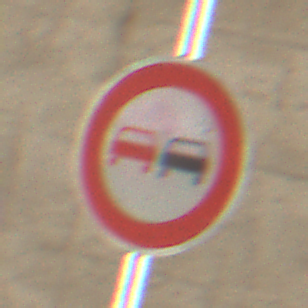
Verkehrszeichen: Ueberholverbot
Umgebung: Roofed, Tunnel
Tageszeit: Midday
Wetter: NotSpecified
Licht: Natural
Jahreszeit: NotSpecified
Kontrast: MediumContrast